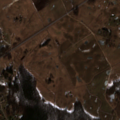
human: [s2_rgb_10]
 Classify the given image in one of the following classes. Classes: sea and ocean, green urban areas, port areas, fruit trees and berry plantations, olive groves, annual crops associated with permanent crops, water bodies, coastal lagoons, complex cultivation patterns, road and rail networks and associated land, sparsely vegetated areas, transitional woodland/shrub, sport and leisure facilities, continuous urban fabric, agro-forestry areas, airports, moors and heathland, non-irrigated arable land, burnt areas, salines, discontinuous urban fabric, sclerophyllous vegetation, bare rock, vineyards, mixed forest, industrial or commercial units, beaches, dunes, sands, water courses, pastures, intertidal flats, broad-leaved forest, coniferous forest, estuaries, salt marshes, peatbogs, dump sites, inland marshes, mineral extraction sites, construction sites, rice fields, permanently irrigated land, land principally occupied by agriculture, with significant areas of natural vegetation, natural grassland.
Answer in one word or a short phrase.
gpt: discontinuous urban fabric, non-irrigated arable land, pastures, complex cultivation patterns, broad-leaved forest, mixed forest